Question: I've developed a custom 'UIWidget' in 'PaintCode' and I'm trying to turn it into an interactive UI Control with swift but I'm not sure how to implement touch functionality correctly
The output from 'PaintCode' ('TimeSlider') arrives as an 'NSObject'.
I've then created a 'UIView' class ('TimeSliderView') with a member of 'TimeSlider'. When I include this custom view in a storyboard it renders everything perfectly however I'm not sure how to implement touch functionality so that I can drag the slider bar back and forth

Have I don't this correctly so far and what methods or protocols do i need to add in order to add touch/slide functionality?
### TimeSliderView
'''
import UIKit
class TimeSliderView: UIView {
var slider : TimeSlider = TimeSlider()
var percent : CGFloat = 0.5
override func drawRect(rect: CGRect) {
TimeSlider.drawSlider(frame: self.frame, sliderPercent: self.percent)
}
}
'''
### TimeSlider
'''
//
// TimeSlider.swift
// None
//
// Created by Jeff Stein on 11/25/14.
// Copyright (c) 2014 CompanyName. All rights reserved.
//
// Generated by PaintCode (www.paintcodeapp.com)
//
import UIKit
public class TimeSlider : NSObject {
//// Cache
private struct Cache {
static var mitreBlue7691: UIColor = UIColor(red: 0.000, green: 0.294, blue: 0.580, alpha: 1.000)
static var coolGray9: UIColor = UIColor(red: 0.373, green: 0.388, blue: 0.416, alpha: 1.000)
static var black: UIColor = UIColor(red: 0.000, green: 0.000, blue: 0.000, alpha: 1.000)
static var white: UIColor = UIColor(red: 1.000, green: 1.000, blue: 1.000, alpha: 1.000)
static var mitreGreen390: UIColor = UIColor(red: 0.749, green: 0.824, blue: 0.157, alpha: 1.000)
static var mitreGrey538: UIColor = UIColor(red: 0.812, green: 0.871, blue: 0.918, alpha: 1.000)
static var mitreBlue312: UIColor = UIColor(red: 0.000, green: 0.702, blue: 0.863, alpha: 1.000)
static var mitreYellow: UIColor = UIColor(red: 1.000, green: 0.886, blue: 0.235, alpha: 1.000)
static var mitreRed7599: UIColor = UIColor(red: 0.776, green: 0.251, blue: 0.114, alpha: 1.000)
static var mitreOrange138: UIColor = UIColor(red: 0.969, green: 0.565, blue: 0.118, alpha: 1.000)
}
//// Colors
public class var mitreBlue7691: UIColor { return Cache.mitreBlue7691 }
public class var coolGray9: UIColor { return Cache.coolGray9 }
public class var black: UIColor { return Cache.black }
public class var white: UIColor { return Cache.white }
public class var mitreGreen390: UIColor { return Cache.mitreGreen390 }
public class var mitreGrey538: UIColor { return Cache.mitreGrey538 }
public class var mitreBlue312: UIColor { return Cache.mitreBlue312 }
public class var mitreYellow: UIColor { return Cache.mitreYellow }
public class var mitreRed7599: UIColor { return Cache.mitreRed7599 }
public class var mitreOrange138: UIColor { return Cache.mitreOrange138 }
//// Drawing Methods
public class func drawSlider(#frame: CGRect, sliderPercent: CGFloat) {
//// General Declarations
let context = UIGraphicsGetCurrentContext()
//// Shadow Declarations
let shadow = UIColor.blackColor()
let shadowOffset = CGSizeMake(3.1, 3.1)
let shadowBlurRadius: CGFloat = 5
//// Variable Declarations
let sliderLocation = 85 * sliderPercent
let departureMins = round(5.0 / 85.0 * sliderPercent * 100) * 5
let textString = "\(Int(round(departureMins)))" + " minutes"
//// Group 2
//// Group
//// Rectangle Drawing
let rectanglePath = UIBezierPath(roundedRect: CGRectMake(0, 0, 120, 60), cornerRadius: 8)
TimeSlider.coolGray9.setFill()
rectanglePath.fill()
//// Rectangle 2 Drawing
let rectangle2Path = UIBezierPath(roundedRect: CGRectMake(10, 18, 100, 15), cornerRadius: 5)
TimeSlider.coolGray9.setFill()
rectangle2Path.fill()
////// Rectangle 2 Inner Shadow
CGContextSaveGState(context)
CGContextClipToRect(context, rectangle2Path.bounds)
CGContextSetShadow(context, CGSizeMake(0, 0), 0)
CGContextSetAlpha(context, CGColorGetAlpha((shadow as UIColor).CGColor))
CGContextBeginTransparencyLayer(context, nil)
let rectangle2OpaqueShadow = (shadow as UIColor).colorWithAlphaComponent(1)
CGContextSetShadowWithColor(context, shadowOffset, shadowBlurRadius, (rectangle2OpaqueShadow as UIColor).CGColor)
CGContextSetBlendMode(context, kCGBlendModeSourceOut)
CGContextBeginTransparencyLayer(context, nil)
rectangle2OpaqueShadow.setFill()
rectangle2Path.fill()
CGContextEndTransparencyLayer(context)
CGContextEndTransparencyLayer(context)
CGContextRestoreGState(context)
//// Oval Drawing
var ovalPath = UIBezierPath(ovalInRect: CGRectMake((sliderLocation + 10), 18, 15, 15))
CGContextSaveGState(context)
CGContextSetShadowWithColor(context, shadowOffset, shadowBlurRadius, (shadow as UIColor).CGColor)
TimeSlider.mitreBlue312.setFill()
ovalPath.fill()
CGContextRestoreGState(context)
//// Mask Drawing
var maskPath = UIBezierPath()
maskPath.moveToPoint(CGPointMake(102.36, 18))
maskPath.addLineToPoint(CGPointMake(21.32, 18))
maskPath.addCurveToPoint(CGPointMake(19.84, 18), controlPoint1: CGPointMake(20.79, 18), controlPoint2: CGPointMake(20.3, 18))
maskPath.addLineToPoint(CGPointMake(14.6, 18.56))
maskPath.addCurveToPoint(CGPointMake(10, 25.12), controlPoint1: CGPointMake(11.84, 19.57), controlPoint2: CGPointMake(10, 22.19))
maskPath.addLineToPoint(CGPointMake(10, 25.5))
maskPath.addCurveToPoint(CGPointMake(10, 25.87), controlPoint1: CGPointMake(10, 25.5), controlPoint2: CGPointMake(10, 25.5))
maskPath.addCurveToPoint(CGPointMake(14.6, 32.44), controlPoint1: CGPointMake(10, 28.81), controlPoint2: CGPointMake(11.84, 31.43))
maskPath.addLineToPoint(CGPointMake(14.88, 32.51))
maskPath.addCurveToPoint(CGPointMake(17.64, 33), controlPoint1: CGPointMake(16.37, 33), controlPoint2: CGPointMake(18.02, 33))
maskPath.addCurveToPoint(CGPointMake(17.69, 33), controlPoint1: CGPointMake(17.69, 33), controlPoint2: CGPointMake(17.69, 33))
maskPath.addLineToPoint(CGPointMake(98.68, 33))
maskPath.addCurveToPoint(CGPointMake(105.4, 32.44), controlPoint1: CGPointMake(101.98, 33), controlPoint2: CGPointMake(103.63, 33))
maskPath.addCurveToPoint(CGPointMake(110, 25.87), controlPoint1: CGPointMake(108.16, 31.43), controlPoint2: CGPointMake(110, 28.81))
maskPath.addLineToPoint(CGPointMake(110, 25.5))
maskPath.addCurveToPoint(CGPointMake(110, 25.13), controlPoint1: CGPointMake(110, 25.5), controlPoint2: CGPointMake(110, 25.5))
maskPath.addCurveToPoint(CGPointMake(105.4, 18.56), controlPoint1: CGPointMake(110, 22.19), controlPoint2: CGPointMake(108.16, 19.57))
maskPath.addLineToPoint(CGPointMake(105.12, 18.49))
maskPath.addCurveToPoint(CGPointMake(102.36, 18), controlPoint1: CGPointMake(103.63, 18), controlPoint2: CGPointMake(101.98, 18))
maskPath.addCurveToPoint(CGPointMake(102.31, 18), controlPoint1: CGPointMake(102.31, 18), controlPoint2: CGPointMake(102.31, 18))
maskPath.addLineToPoint(CGPointMake(102.36, 18))
maskPath.closePath()
maskPath.moveToPoint(CGPointMake(114.64, 0.52))
maskPath.addLineToPoint(CGPointMake(114.95, 0.6))
maskPath.addCurveToPoint(CGPointMake(119.4, 5.05), controlPoint1: CGPointMake(117.02, 1.35), controlPoint2: CGPointMake(118.65, 2.98))
maskPath.addCurveToPoint(CGPointMake(120, 12.23), controlPoint1: CGPointMake(120, 6.95), controlPoint2: CGPointMake(120, 8.71))
maskPath.addLineToPoint(CGPointMake(120, 47.77))
maskPath.addCurveToPoint(CGPointMake(119.48, 54.64), controlPoint1: CGPointMake(120, 51.29), controlPoint2: CGPointMake(120, 53.05))
maskPath.addLineToPoint(CGPointMake(119.4, 54.95))
maskPath.addCurveToPoint(CGPointMake(114.95, 59.4), controlPoint1: CGPointMake(118.65, 57.02), controlPoint2: CGPointMake(117.02, 58.65))
maskPath.addCurveToPoint(CGPointMake(107.77, 60), controlPoint1: CGPointMake(113.05, 60), controlPoint2: CGPointMake(111.29, 60))
maskPath.addLineToPoint(CGPointMake(12.23, 60))
maskPath.addCurveToPoint(CGPointMake(5.36, 59.48), controlPoint1: CGPointMake(8.71, 60), controlPoint2: CGPointMake(6.95, 60))
maskPath.addLineToPoint(CGPointMake(5.05, 59.4))
maskPath.addCurveToPoint(CGPointMake(0.6, 54.95), controlPoint1: CGPointMake(2.98, 58.65), controlPoint2: CGPointMake(1.35, 57.02))
maskPath.addCurveToPoint(CGPointMake(0, 47.77), controlPoint1: CGPointMake(0, 53.05), controlPoint2: CGPointMake(0, 51.29))
maskPath.addLineToPoint(CGPointMake(0, 12.23))
maskPath.addCurveToPoint(CGPointMake(0.52, 5.36), controlPoint1: CGPointMake(0, 8.71), controlPoint2: CGPointMake(-0, 6.95))
maskPath.addLineToPoint(CGPointMake(0.6, 5.05))
maskPath.addCurveToPoint(CGPointMake(5.05, 0.6), controlPoint1: CGPointMake(1.35, 2.98), controlPoint2: CGPointMake(2.98, 1.35))
maskPath.addCurveToPoint(CGPointMake(12.23, 0), controlPoint1: CGPointMake(6.95, 0), controlPoint2: CGPointMake(8.71, 0))
maskPath.addLineToPoint(CGPointMake(107.77, 0))
maskPath.addCurveToPoint(CGPointMake(114.64, 0.52), controlPoint1: CGPointMake(111.29, 0), controlPoint2: CGPointMake(113.05, 0))
maskPath.closePath()
TimeSlider.mitreBlue7691.setFill()
maskPath.fill()
//// Text 2 Drawing
CGContextSaveGState(context)
CGContextTranslateCTM(context, 59.87, 1.73)
let text2Rect = CGRectMake(-59.87, -1.73, 120, 52)
let text2Style = NSMutableParagraphStyle.defaultParagraphStyle().mutableCopy() as NSMutableParagraphStyle
text2Style.alignment = NSTextAlignment.Center
let text2FontAttributes = [NSFontAttributeName: UIFont.boldSystemFontOfSize(9), NSForegroundColorAttributeName: TimeSlider.white, NSParagraphStyleAttributeName: text2Style]
let text2TextHeight: CGFloat = NSString(string: textString).boundingRectWithSize(CGSizeMake(text2Rect.width, CGFloat.infinity), options: NSStringDrawingOptions.UsesLineFragmentOrigin, attributes: text2FontAttributes, context: nil).size.height
CGContextSaveGState(context)
CGContextClipToRect(context, text2Rect);
NSString(string: textString).drawInRect(CGRectMake(text2Rect.minX, text2Rect.minY + text2Rect.height - text2TextHeight, text2Rect.width, text2TextHeight), withAttributes: text2FontAttributes)
CGContextRestoreGState(context)
CGContextRestoreGState(context)
}
}
@objc protocol StyleKitSettableImage {
func setImage(image: UIImage!)
}
@objc protocol StyleKitSettableSelectedImage {
func setSelectedImage(image: UIImage!)
}
'''
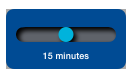
Answer: Looks like this did the trick
'''
override public func continueTrackingWithTouch(touch: UITouch, withEvent event: UIEvent) -> Bool {
super.continueTrackingWithTouch(touch, withEvent: event)
var x = touch.locationInView(self).x
if (x > self.frame.width) {
x = self.frame.width
}
if (x < 0) { x = 0 }
percent = x / self.frame.width
println(percent)
self.sendActionsForControlEvents(UIControlEvents.ValueChanged)
setNeedsDisplay()
delegate?.valueMinutesDidChange(self.minutes)
return true;
}
'''